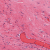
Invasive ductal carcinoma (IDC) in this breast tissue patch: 0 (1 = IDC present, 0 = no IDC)